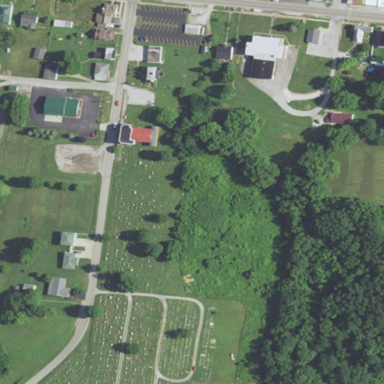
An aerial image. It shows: Cemetery.